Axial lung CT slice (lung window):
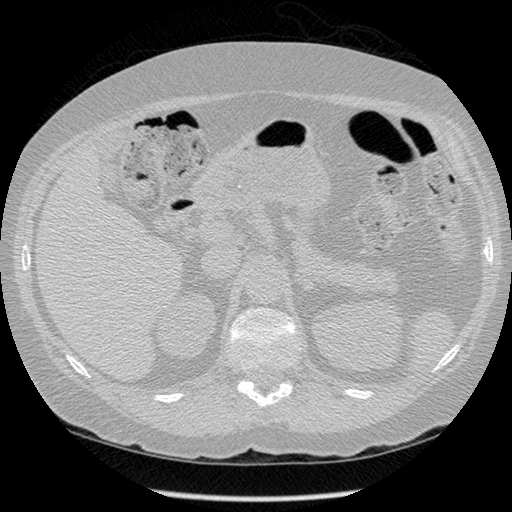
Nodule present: no